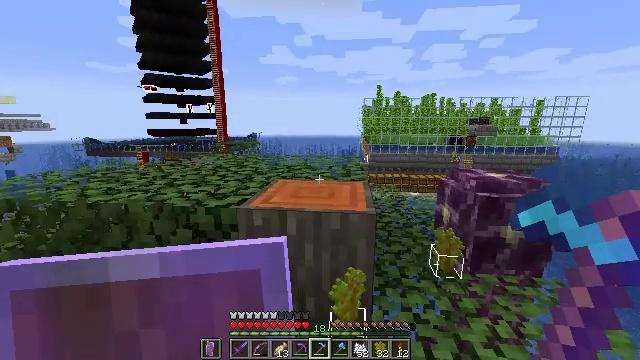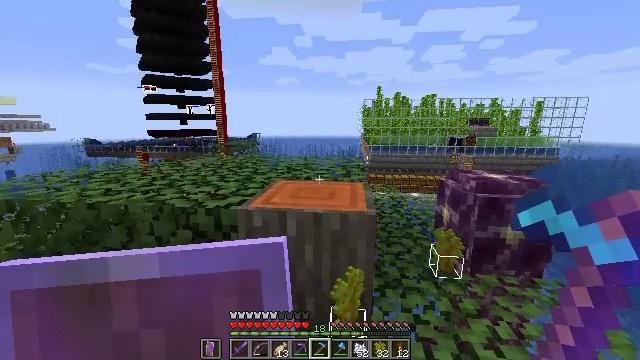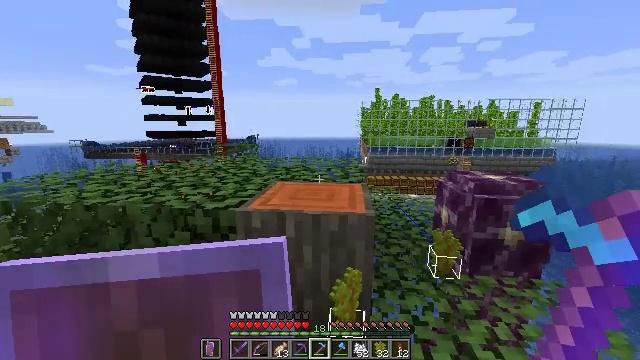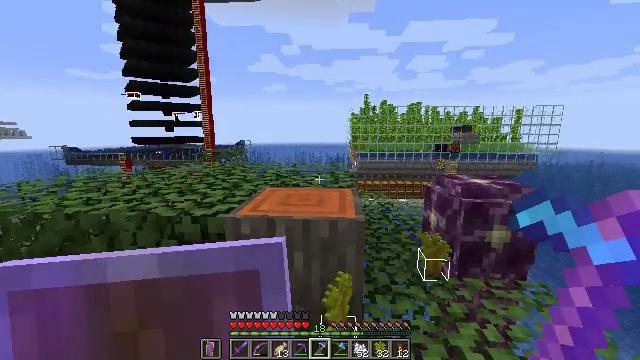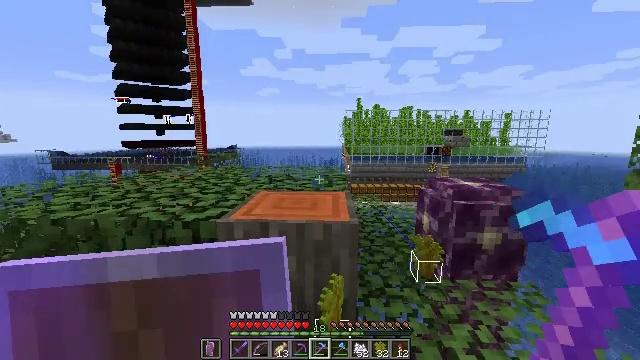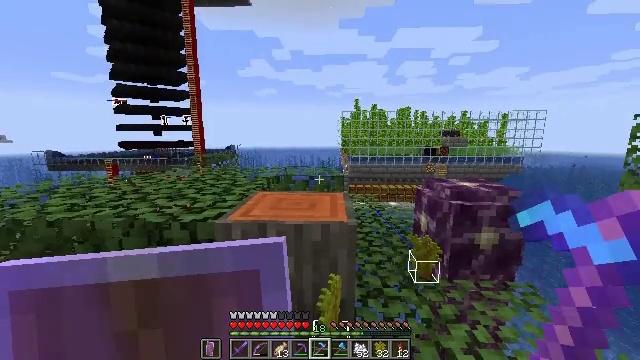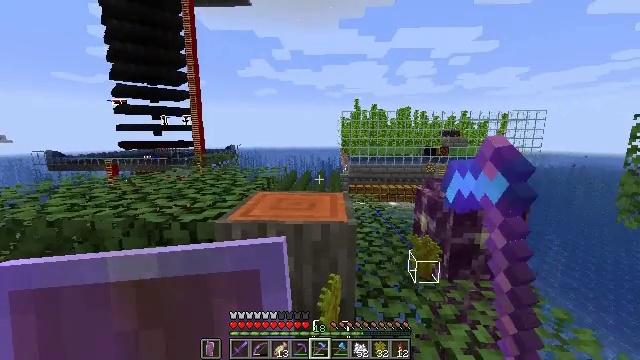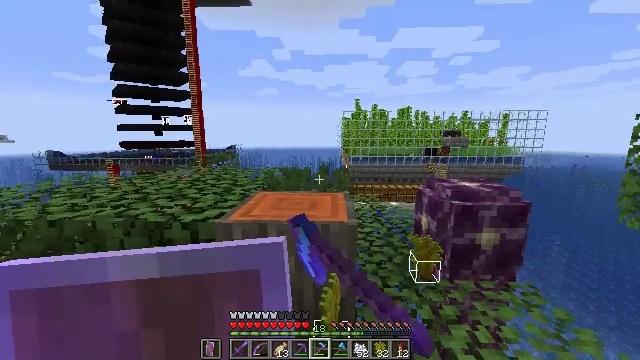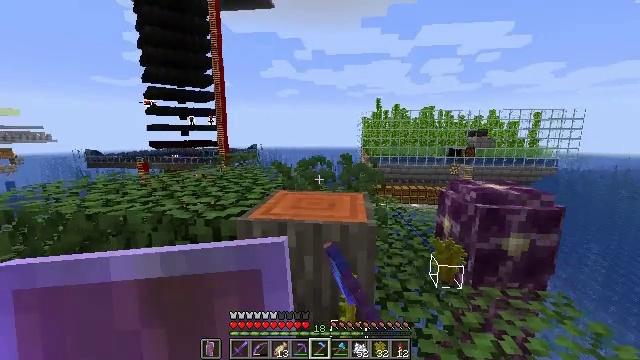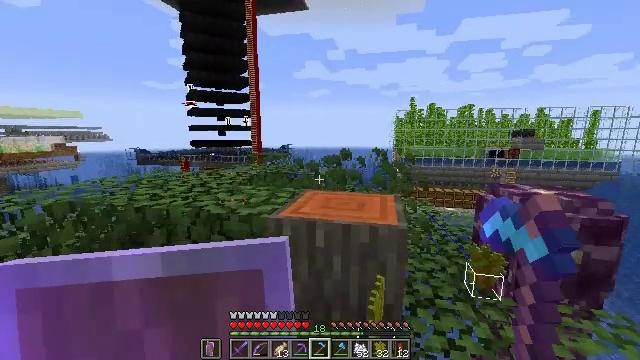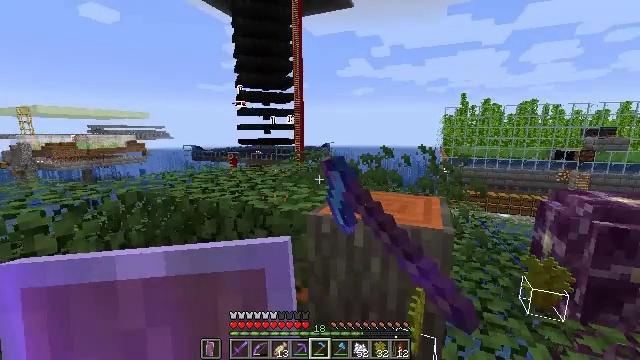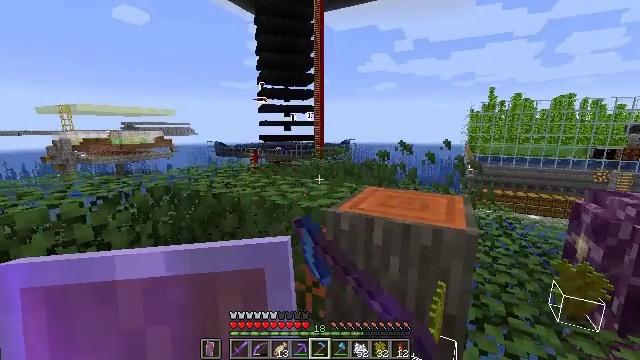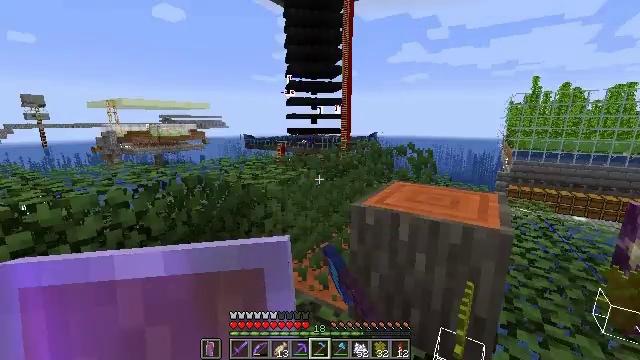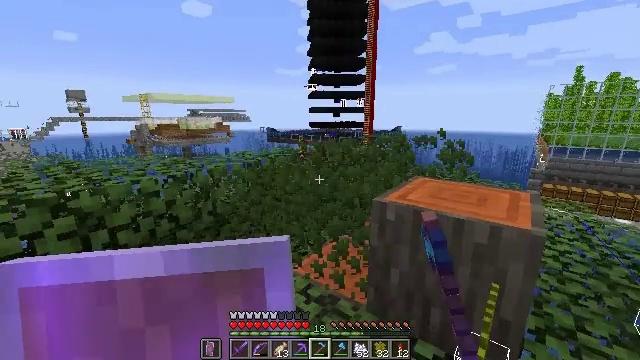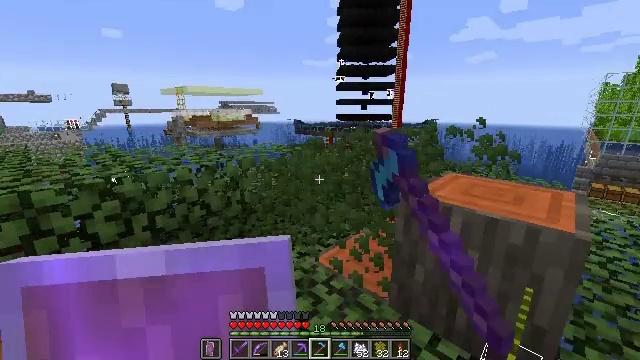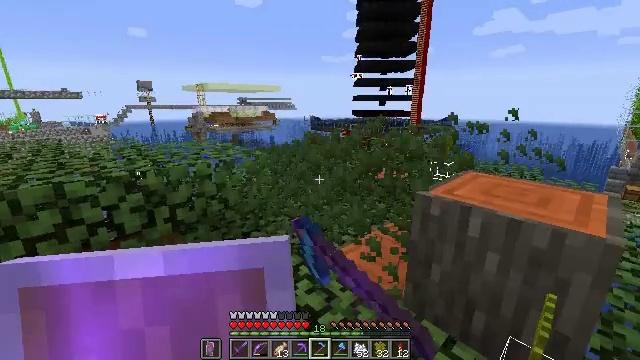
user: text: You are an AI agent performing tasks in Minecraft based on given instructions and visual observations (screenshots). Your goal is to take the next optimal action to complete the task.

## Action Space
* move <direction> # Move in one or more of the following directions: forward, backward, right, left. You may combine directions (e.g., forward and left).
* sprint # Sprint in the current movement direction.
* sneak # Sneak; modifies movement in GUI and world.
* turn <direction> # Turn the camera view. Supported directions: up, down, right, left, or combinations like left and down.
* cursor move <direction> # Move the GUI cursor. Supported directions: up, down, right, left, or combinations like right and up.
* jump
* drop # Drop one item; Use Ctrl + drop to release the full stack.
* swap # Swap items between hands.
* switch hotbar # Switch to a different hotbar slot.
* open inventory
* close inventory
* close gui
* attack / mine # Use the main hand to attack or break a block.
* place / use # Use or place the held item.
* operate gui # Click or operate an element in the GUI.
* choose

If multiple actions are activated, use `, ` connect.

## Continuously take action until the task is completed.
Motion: motion action
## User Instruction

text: Trim the tree by mining the acacia leaves.
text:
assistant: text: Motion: no_op
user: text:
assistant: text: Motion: no_op
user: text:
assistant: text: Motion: turn right and up
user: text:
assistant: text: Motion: turn right
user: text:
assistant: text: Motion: attack / mine
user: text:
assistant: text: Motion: attack / mine
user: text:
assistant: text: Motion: attack / mine
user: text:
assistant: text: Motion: turn left, attack / mine
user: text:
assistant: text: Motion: turn left, attack / mine
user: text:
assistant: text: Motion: turn left, attack / mine
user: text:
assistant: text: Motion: turn left, attack / mine
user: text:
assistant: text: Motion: turn left and down, attack / mine
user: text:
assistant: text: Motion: turn left and down, attack / mine
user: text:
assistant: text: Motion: turn left and down, attack / mine
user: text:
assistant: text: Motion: turn left, attack / mine
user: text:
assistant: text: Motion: attack / mine
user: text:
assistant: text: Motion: turn left, attack / mine
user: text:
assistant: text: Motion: turn left and up, attack / mine
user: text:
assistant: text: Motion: turn left and up, attack / mine
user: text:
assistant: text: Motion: turn left, attack / mine
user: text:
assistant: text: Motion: turn left and down, attack / mine
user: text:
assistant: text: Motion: turn left and down, attack / mine
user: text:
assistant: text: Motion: turn left and down, attack / mine
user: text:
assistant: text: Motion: turn left, attack / mine
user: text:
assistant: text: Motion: turn left, attack / mine
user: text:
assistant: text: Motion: attack / mine
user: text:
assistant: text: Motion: attack / mine
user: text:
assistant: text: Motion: attack / mine
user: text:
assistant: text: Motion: attack / mine
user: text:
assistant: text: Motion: no_op